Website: apple
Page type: receipt
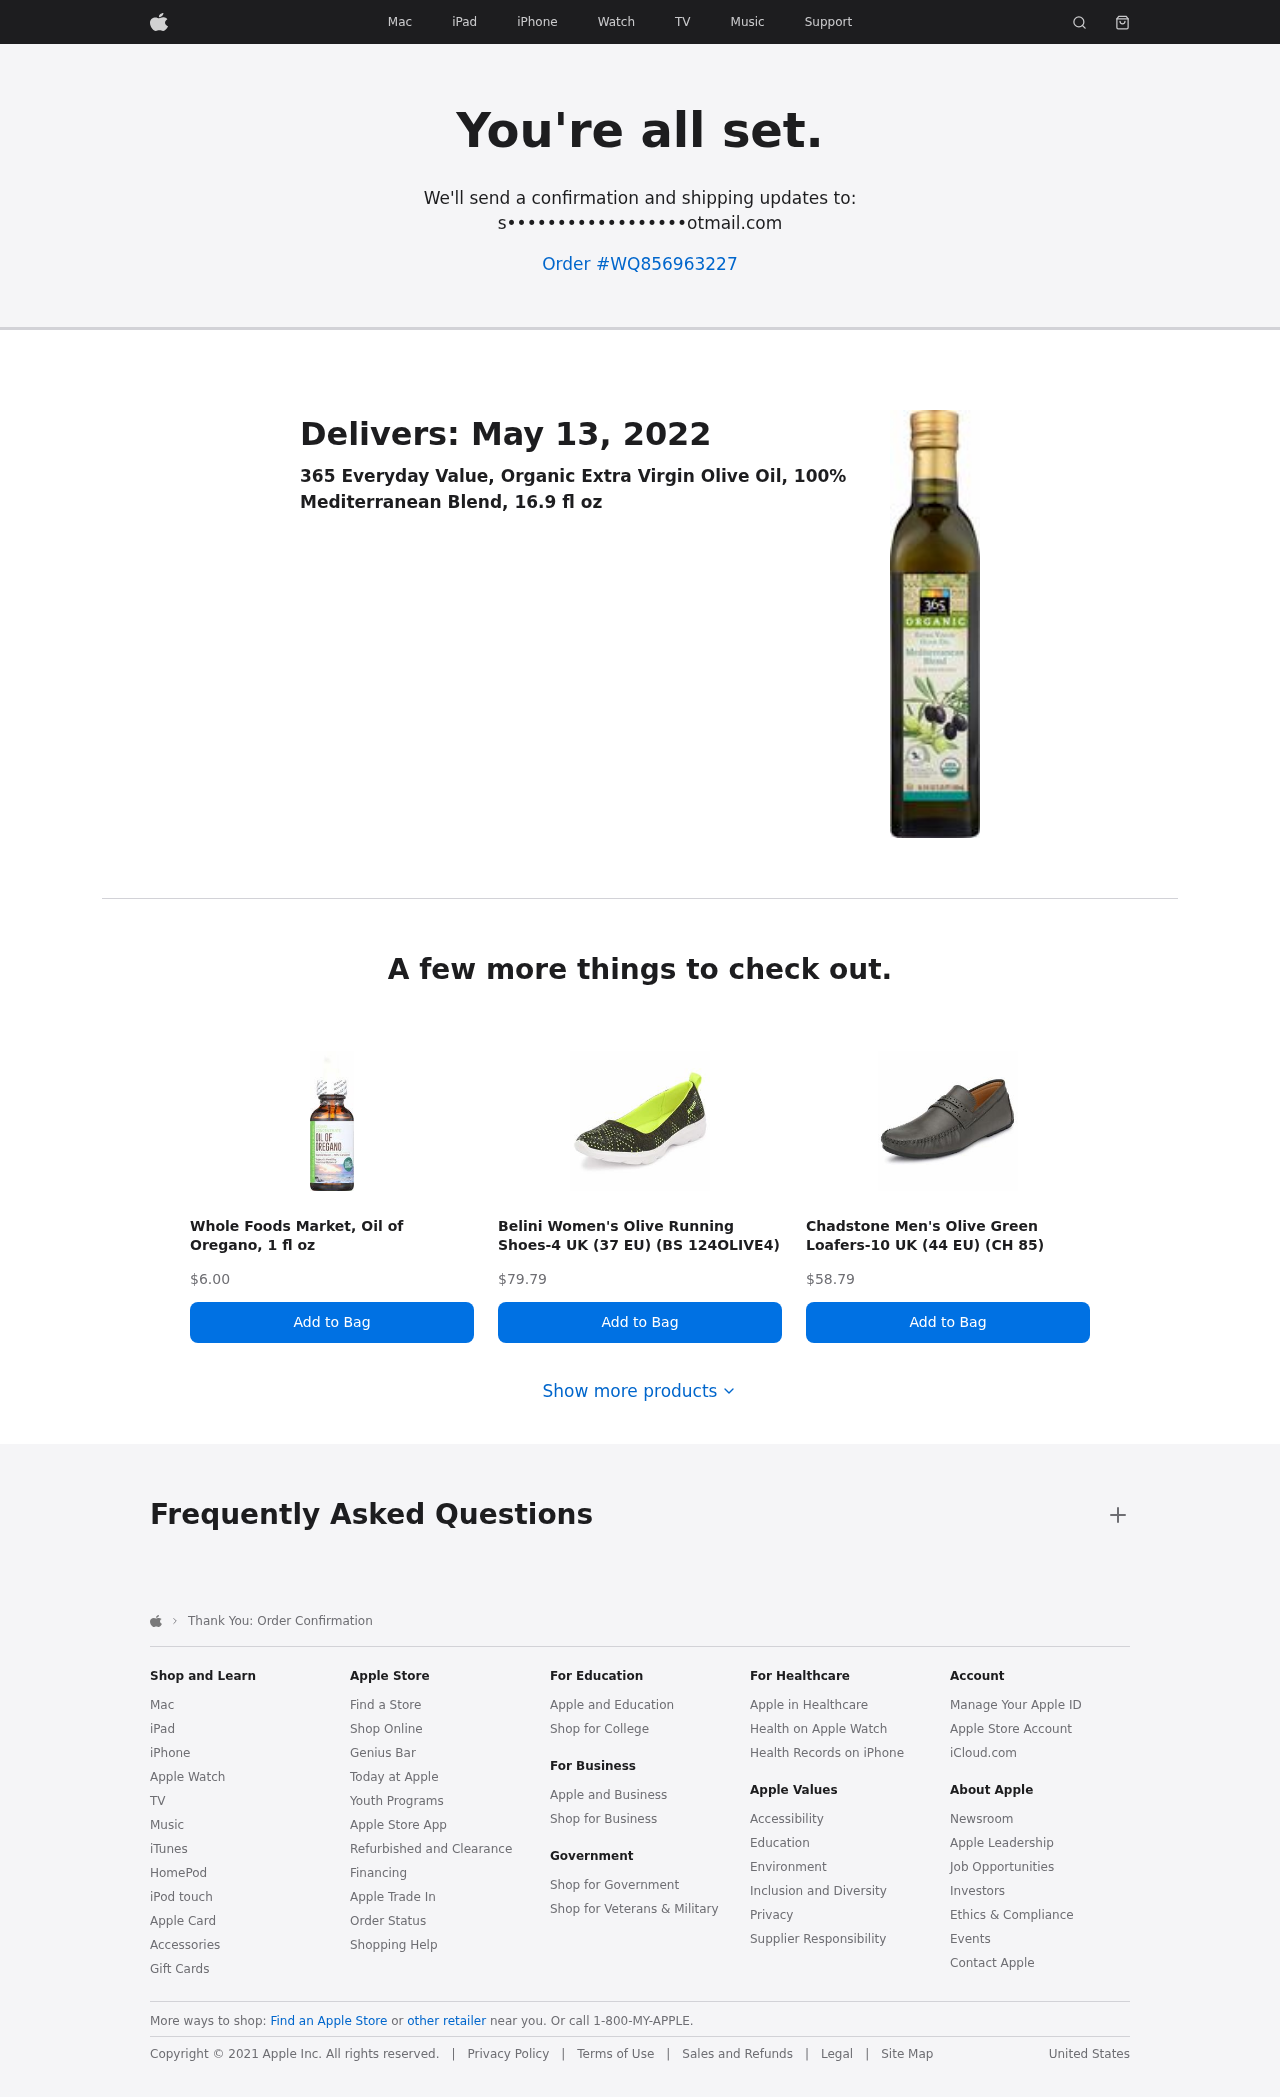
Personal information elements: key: PII_EMAIL
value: s••••••••••••••••••otmail.com
Product elements: key: PRODUCT1_NAME
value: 365 Everyday Value, Organic Extra Virgin Olive Oil, 100% Mediterranean Blend, 16.9 fl oz
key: PRODUCT2_NAME
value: Whole Foods Market, Oil of Oregano, 1 fl oz
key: PRODUCT2_PRICE
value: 6
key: PRODUCT3_NAME
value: Belini Women's Olive Running Shoes-4 UK (37 EU) (BS 124OLIVE4)
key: PRODUCT3_PRICE
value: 79.79
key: PRODUCT4_NAME
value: Chadstone Men's Olive Green Loafers-10 UK (44 EU) (CH 85)
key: PRODUCT4_PRICE
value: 58.79
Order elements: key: ORDER_ID
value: WQ856963227
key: ORDER_DELIVERY_DATE
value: May 13, 2022